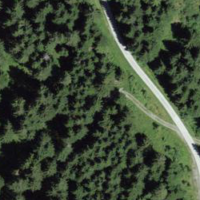
EUNIS habitat code: 43
Species observed at this site:
Parnassia palustris